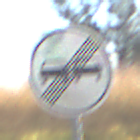
Verkehrszeichen: EndeUeberholverbot
Umgebung: Outdoor, Nature
Tageszeit: MorningAfternoon
Wetter: PartlyCloudy
Licht: Natural
Jahreszeit: NotSpecified
Kontrast: HighContrast